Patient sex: M
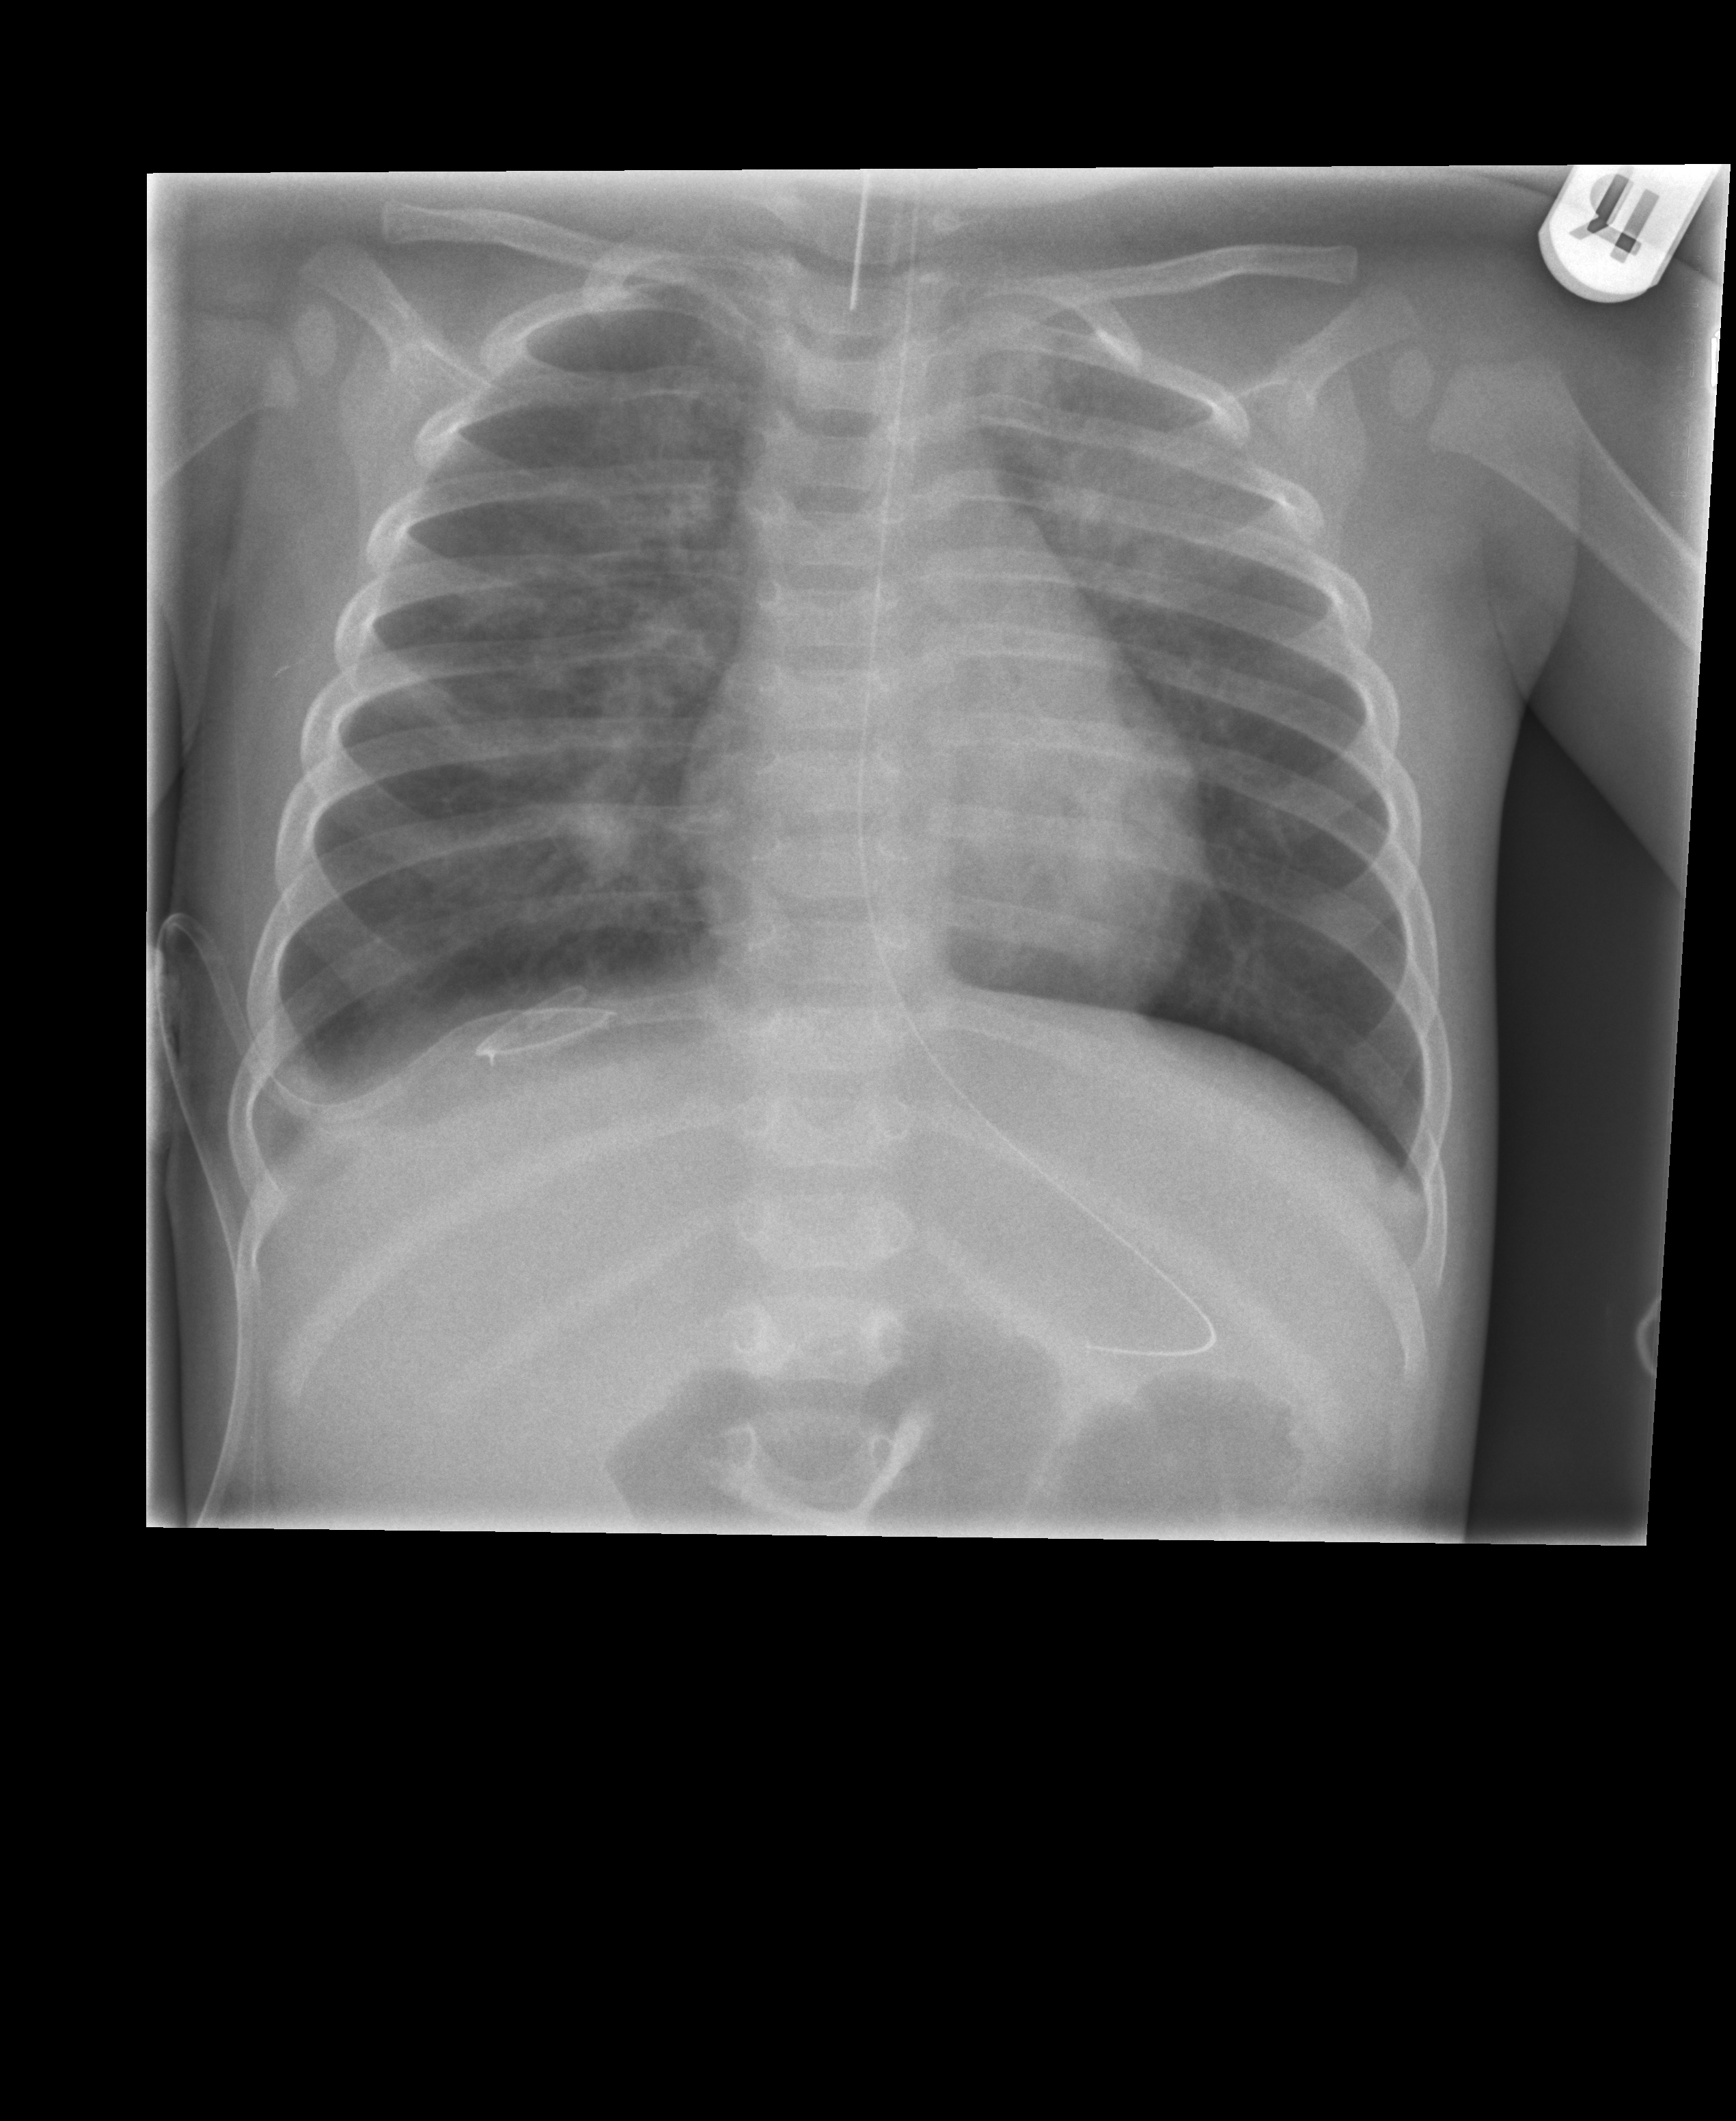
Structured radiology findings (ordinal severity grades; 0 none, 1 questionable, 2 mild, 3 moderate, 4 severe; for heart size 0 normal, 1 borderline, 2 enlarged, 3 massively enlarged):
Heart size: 0
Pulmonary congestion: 0
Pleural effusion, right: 0
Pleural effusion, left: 0
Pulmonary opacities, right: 2
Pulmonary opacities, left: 2
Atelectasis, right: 0
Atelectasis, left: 0